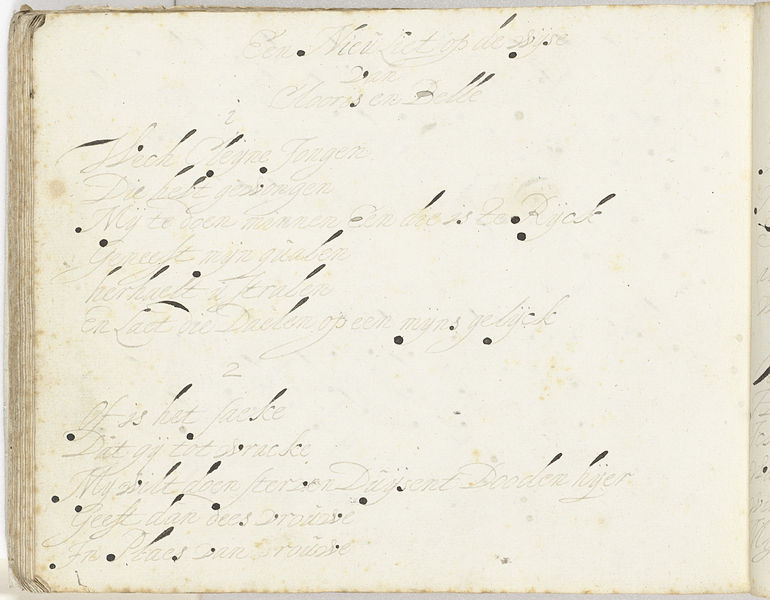
Titel: Gedicht over een heer die verliefd is geworden op iemand boven zijn stand (deel 1)
Künstler: Gesina ter Borch
Standort: Amsterdam
Institution: Rijksmuseum
Schlagwörter: black, old, paper, dots, writing, ink, book, page, faded, text, dirty, spots, age, marks, writting, title, handwriting, yellowed, poem, parchment, note, cursive, verse, splattered